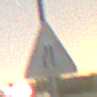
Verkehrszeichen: EinseitigVerengteFahrbahnLinks
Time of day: Night
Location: Outdoor (Nature)
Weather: Clear
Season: NotSpecified
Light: Natural